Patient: sex F, age 74
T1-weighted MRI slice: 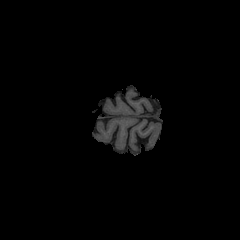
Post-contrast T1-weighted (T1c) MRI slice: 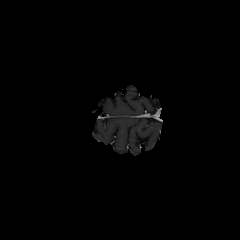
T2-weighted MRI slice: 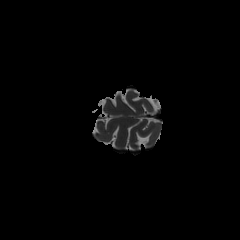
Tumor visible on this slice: no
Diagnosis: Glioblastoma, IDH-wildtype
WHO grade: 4